Question: I am trying to line this bottom shadow up as in the top shadow but I cannot seem to get the firgured out. The only time it collapses is when I remove the line-height or font-size much further down in the css file using Developer Toolbars but of course this affects everything else too. Here's my basic html structure:
'''
<div class="banner-image">
<div class="banner-image-wrapper">
<div class="shadow-top"></div>
<a class="header-image">
<img />
</a>
<div class="shadow-bottom"></div>
</div>
</div>
'''
On the tag, if I remove the font-size and line-height, everything collapses nicely on itself but I cannot seem to force this just on the tag.
I know this is going to be a ridiculous issue once it's been solved.
Thanks!

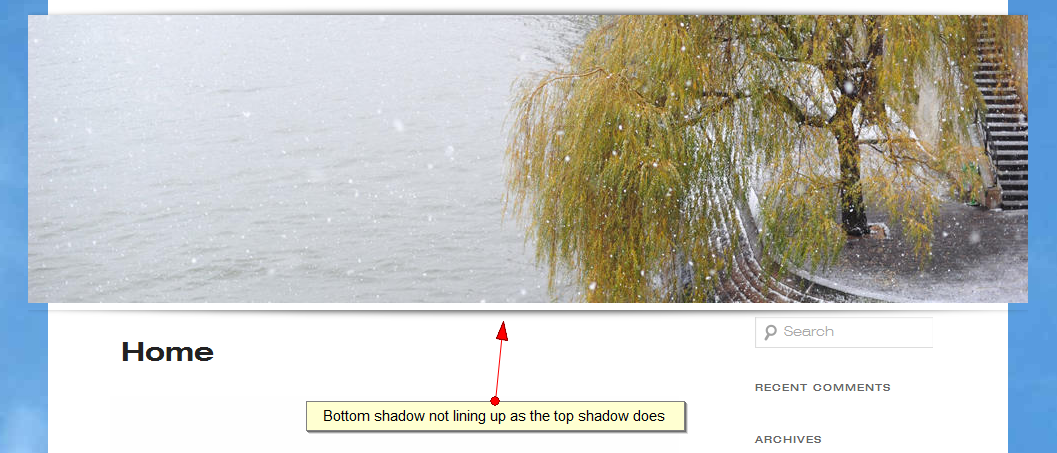
Answer: The answer is actually pretty simple, you just need to use some clever positioning & take advantage of the parent's box-model:
'''
.banner-image{
position:relative;
}
.shadow-bottom{
position:absolute;
height: x;
bottom: -x;
}
'''
Here's the formula you need:
- - - -
Here's a jsFiddle illustrating the effect: <URL>